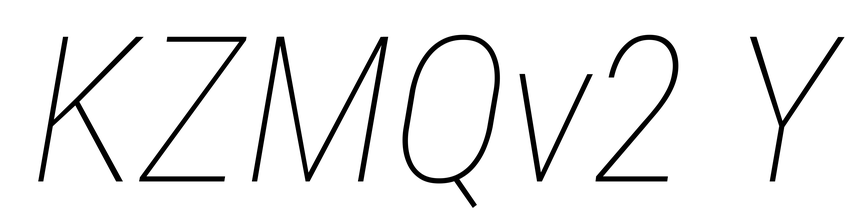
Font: Roboto-Italic_Condensed_Thin_Italic